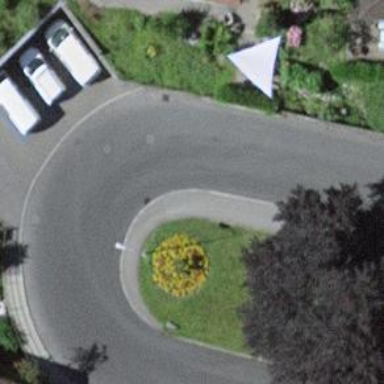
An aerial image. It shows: Kerb serving as barrier.